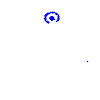
Particle: pion